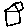
Label: house